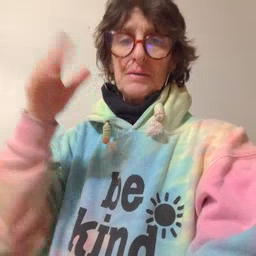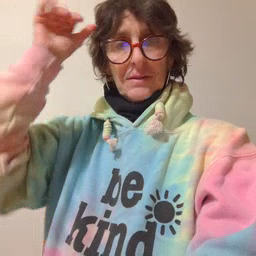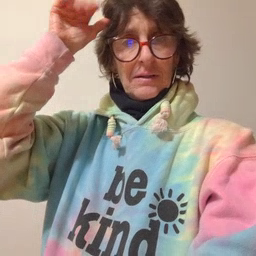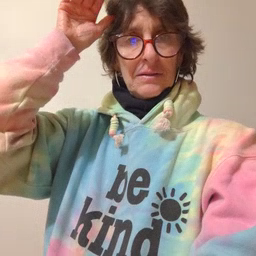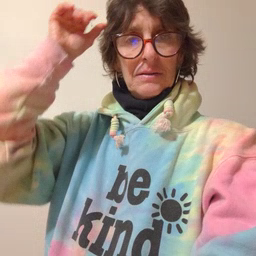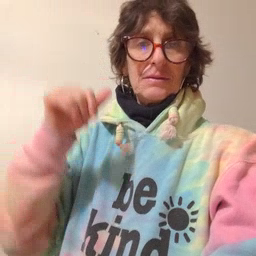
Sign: donkey